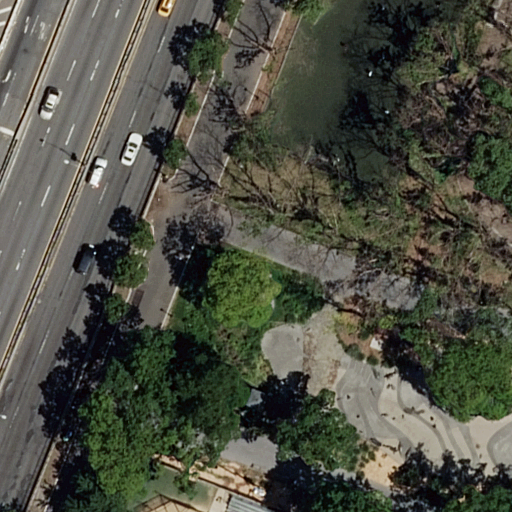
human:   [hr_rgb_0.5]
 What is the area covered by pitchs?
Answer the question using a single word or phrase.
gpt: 6052m2

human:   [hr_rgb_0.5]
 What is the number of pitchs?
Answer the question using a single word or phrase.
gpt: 3

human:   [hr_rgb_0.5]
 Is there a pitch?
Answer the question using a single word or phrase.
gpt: yes

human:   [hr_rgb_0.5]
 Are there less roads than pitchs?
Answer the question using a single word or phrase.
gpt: no

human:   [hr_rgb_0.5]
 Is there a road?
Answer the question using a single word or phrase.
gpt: yes

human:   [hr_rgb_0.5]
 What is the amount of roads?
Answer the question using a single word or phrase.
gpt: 9

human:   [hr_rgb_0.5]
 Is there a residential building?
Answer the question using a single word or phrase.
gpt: no

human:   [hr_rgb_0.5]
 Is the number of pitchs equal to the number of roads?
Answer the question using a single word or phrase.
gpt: no

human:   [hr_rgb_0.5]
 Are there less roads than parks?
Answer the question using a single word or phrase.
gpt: no

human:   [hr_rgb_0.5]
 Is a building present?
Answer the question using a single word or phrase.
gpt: no

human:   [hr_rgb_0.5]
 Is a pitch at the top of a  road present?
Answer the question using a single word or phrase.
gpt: yes

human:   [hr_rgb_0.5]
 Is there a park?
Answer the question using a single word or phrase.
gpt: yes

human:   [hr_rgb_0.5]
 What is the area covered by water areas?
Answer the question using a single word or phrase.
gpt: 0m2

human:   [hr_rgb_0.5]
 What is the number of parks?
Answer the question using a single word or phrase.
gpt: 1

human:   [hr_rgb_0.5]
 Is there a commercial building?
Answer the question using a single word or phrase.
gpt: no

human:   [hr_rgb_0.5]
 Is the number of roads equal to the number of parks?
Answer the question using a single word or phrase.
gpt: no

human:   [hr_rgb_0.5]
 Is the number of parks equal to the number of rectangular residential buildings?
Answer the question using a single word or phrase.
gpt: no

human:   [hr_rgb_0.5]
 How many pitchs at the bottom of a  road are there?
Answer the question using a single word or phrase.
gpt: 2

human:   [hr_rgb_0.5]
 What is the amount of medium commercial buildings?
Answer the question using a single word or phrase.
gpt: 0

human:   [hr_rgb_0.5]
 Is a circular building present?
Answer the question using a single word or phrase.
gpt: no

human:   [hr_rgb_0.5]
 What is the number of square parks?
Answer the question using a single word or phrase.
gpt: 0

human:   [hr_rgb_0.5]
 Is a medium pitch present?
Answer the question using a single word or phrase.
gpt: no

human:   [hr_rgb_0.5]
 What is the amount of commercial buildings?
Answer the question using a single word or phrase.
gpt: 0

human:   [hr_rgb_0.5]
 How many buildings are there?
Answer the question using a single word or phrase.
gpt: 0

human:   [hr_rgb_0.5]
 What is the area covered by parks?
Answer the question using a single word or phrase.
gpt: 4644m2

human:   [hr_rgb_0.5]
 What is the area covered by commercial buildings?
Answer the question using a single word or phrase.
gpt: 0m2

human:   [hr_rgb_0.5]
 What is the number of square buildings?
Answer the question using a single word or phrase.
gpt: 0

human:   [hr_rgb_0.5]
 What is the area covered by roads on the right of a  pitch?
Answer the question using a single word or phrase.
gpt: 0m2

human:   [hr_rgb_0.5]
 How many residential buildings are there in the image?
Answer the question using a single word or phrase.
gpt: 0

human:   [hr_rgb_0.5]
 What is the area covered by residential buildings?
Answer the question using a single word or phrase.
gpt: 0m2

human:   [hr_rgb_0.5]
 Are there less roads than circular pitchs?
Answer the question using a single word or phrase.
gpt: no

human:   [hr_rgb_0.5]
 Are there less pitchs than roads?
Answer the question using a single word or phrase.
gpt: yes

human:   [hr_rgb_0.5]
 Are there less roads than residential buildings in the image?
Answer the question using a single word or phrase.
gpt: no

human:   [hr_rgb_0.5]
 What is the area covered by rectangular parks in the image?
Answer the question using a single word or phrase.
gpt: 4644m2

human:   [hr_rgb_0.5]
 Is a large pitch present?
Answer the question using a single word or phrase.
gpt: yes

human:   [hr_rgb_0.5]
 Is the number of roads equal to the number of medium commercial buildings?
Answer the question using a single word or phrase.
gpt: no

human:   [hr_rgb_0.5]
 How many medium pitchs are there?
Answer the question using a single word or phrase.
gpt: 0

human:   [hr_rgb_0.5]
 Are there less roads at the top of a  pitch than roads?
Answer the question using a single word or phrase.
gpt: no

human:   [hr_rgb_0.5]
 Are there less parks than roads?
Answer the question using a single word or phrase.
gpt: yes

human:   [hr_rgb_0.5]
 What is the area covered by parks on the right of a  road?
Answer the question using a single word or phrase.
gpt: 4644m2

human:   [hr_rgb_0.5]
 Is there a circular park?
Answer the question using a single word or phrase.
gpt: no

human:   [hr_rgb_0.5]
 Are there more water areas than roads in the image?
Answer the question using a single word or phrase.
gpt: no

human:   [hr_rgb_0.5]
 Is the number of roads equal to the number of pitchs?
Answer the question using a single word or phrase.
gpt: no

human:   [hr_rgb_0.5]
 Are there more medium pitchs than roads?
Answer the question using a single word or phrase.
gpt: no

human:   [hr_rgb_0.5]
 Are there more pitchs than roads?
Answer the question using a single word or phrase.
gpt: no

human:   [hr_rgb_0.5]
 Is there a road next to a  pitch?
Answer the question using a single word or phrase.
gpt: yes

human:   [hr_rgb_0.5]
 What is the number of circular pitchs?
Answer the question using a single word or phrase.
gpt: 0

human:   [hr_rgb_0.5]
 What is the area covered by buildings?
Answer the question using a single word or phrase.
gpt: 0m2

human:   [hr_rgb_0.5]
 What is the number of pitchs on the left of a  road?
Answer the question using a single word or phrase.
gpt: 1

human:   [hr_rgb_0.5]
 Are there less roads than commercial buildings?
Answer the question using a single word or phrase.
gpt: no

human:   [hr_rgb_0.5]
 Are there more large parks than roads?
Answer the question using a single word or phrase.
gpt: no

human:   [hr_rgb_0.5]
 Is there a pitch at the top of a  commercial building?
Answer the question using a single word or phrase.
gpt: no

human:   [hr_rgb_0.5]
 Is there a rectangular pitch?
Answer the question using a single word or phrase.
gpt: yes

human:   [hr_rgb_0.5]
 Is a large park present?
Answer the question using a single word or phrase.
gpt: yes

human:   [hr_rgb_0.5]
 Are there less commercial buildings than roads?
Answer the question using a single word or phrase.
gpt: yes

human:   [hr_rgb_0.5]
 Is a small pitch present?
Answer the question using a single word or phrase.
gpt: no

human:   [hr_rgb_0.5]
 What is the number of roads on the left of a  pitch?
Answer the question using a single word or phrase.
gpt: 9

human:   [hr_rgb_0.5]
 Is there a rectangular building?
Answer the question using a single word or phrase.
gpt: no

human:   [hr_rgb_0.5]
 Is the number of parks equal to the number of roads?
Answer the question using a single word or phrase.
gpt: no

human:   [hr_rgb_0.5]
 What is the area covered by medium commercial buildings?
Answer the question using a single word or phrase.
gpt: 0m2

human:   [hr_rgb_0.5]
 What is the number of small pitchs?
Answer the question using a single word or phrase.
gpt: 0

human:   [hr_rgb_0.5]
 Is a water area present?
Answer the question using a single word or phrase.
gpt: no

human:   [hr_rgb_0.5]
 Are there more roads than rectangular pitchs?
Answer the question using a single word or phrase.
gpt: yes

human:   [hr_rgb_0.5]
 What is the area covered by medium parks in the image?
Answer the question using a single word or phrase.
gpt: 0m2